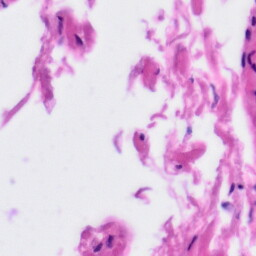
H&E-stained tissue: Tonsil